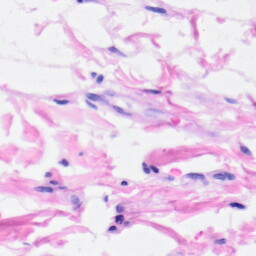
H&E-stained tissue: Heart